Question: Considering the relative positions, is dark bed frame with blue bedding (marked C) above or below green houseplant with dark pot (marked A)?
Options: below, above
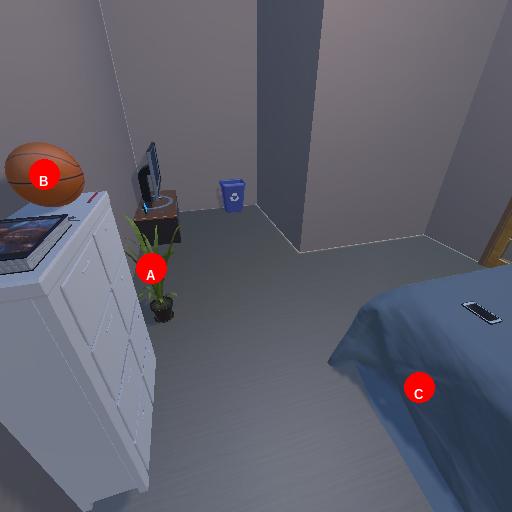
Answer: below